Question: I've got an layered design in my webapplication with an generic service and repository construction. I want to use code first so I can code my entities and then create/update my database. However I can't seem to get it working. I'm new to the code first concept with generating the database and seeding it, so it could very well be something obvious;-)
My application design is as following.
- - -
The website.DAL project contains my generic service and repository, as well as DataContext and my entities. The idea is that I can instantiate an generics ervice inside my controller of an certain entity. The service can contain more functions to do calculations etc.. and the repository is only intended to handle the CRUD-actions. The website project ofcourse has an reference to the Website.DAL project and also EF5 is installed in both project through NuGet.
'''
using System.Data.Entity;
using System.Web;
using Website.DAL.Entities;
namespace Website.DAL.Model
{
public class MyContext : DbContext
{
public IDbSet<Project> Projects { get; set; }
public IDbSet<Portfolio> Portfolios { get; set; }
/// <summary>
/// The constructor, we provide the connectionstring to be used to it's base class.
/// </summary>
public MyContext()
: base("MyConnectionstringName")
{
//MyContext.Database.Initialize(true);
//if (HttpContext.Current.IsDebuggingEnabled)
//{
// //Database.SetInitializer<MyContext>(new DatabaseInitializer());
// Database.SetInitializer<MyContext>(null);
//}
//else
//{
// //Database.SetInitializer<MyContext>(new CreateInitializer());
//}
}
static MyContext()
{
Database.SetInitializer<MyContext>(null);
}
/// <summary>
/// This method prevents the plurarization of table names
/// </summary>
/// <param name="modelBuilder"></param>
protected override void OnModelCreating(DbModelBuilder modelBuilder)
{
base.OnModelCreating(modelBuilder);
modelBuilder.Conventions.Remove<System.Data.Entity.ModelConfiguration.Conventions.PluralizingTableNameConvention>();
}
//public void Seed(MyContextContext)
//{
// // Normal seeding goes here
// Context.SaveChanges();
//}
}
}
'''
I've also created an DatabaseInitialiser class which is currently empty, but the idea ofcourse is to make it seed my database when it's created or updated.
'''
using System.Data.Entity;
using Website.DAL.Model;
namespace Website.DAL
{
public class DatabaseInitializer : DropCreateDatabaseIfModelChanges<MyContext>
{
public DatabaseInitializer()
{
}
protected override void Seed(MyContextcontext)
{
//TODO: Implement code to seed database
//Save all changes
context.SaveChanges();
}
}
}
'''
Since the GenericService isn't relevant to the question i'll leave it out since it's currenlty only making direct calls to the repository without any specific business intelligence.
The generic repository used looks like this. Things still need to be improved here, but it works for now.
'''
using System;
using System.Collections.Generic;
using System.Data.Entity;
using System.Linq;
using System.Linq.Expressions;
using System.Text;
using System.Threading.Tasks;
using Website.DAL.Model;
using Website.DAL.RepositoryInterfaces;
namespace Website.DAL.Repositories
{
public class GenericRepository<TEntity> : IGenericRepository<TEntity> where TEntity : class
{
#region Implementation of IRepository<TEntity>
//protected SceObjectContext DataContext;
//protected ObjectContext DataContext;
private MyContext _context;
//private IObjectSet<T> ObjectSet;
private DbSet<TEntity> _dbSet;
public GenericRepository()
{
//DataContext = SceObjectContext.Current;
//DataContext = new ObjectContext("dbConnection");
_context = new MyContext();
//ObjectSet = DataContext.CreateObjectSet<T>();
_dbSet = _context.Set<TEntity>();
}
/// <summary>
/// Inserts a new object into the database
/// </summary>
/// <param name="entity">The entity to insert</param>
public void Insert(TEntity entity)
{
//var entitySetName = GetEntitySetName(typeof(T));
//DataContext.AddObject(entitySetName, entity);
_dbSet.Add(entity);
}
/// <summary>
/// Deletes the specified entity from the database
/// </summary>
/// <param name="entity">The object to delete</param>
public void Delete(TEntity entity)
{
//DataContext.DeleteObject(entity);
if (_context.Entry(entity).State == System.Data.EntityState.Detached)
{
_dbSet.Attach(entity);
}
_dbSet.Remove(entity);
}
/// <summary>
/// Saves all pending chances to the database
/// </summary>
public void Save()
{
_context.SaveChanges();
}
/// <summary>
/// Retrieves the first object matching the specified query.
/// </summary>
/// <param name="where">The where condition to use</param>
/// <returns>The first matching object, null of none found</returns>
public TEntity First(Expression<Func<TEntity, bool>> @where)
{
return _dbSet.FirstOrDefault(where);
}
/// <summary>
/// Gets a list of all objects
/// </summary>
/// <returns>An strong typed list of objects</returns>
public IEnumerable<TEntity> GetAll()
{
return _dbSet.AsEnumerable<TEntity>();
}
/// <summary>
/// Returns ans iQueryable of the matching type
/// </summary>
/// <returns>iQueryable</returns>
public IQueryable<TEntity> AsQueryable()
{
return _dbSet.AsQueryable();
}
#endregion
}
}
'''
I've got two entities which i've created. Portfolio is one of them which is displayed belowd. Project is the second one which just is an simple POCO class with an Id and a few properties.
'''
public class Portfolio
{
[Key]
public Guid Id { get; set; }
public String Name { get; set; }
public DateTime StartDate { get; set; }
public DateTime? EndDate { get; set; }
public bool IsPublished { get; set; }
public virtual ICollection<Project> Projects { get; set; }
}
'''
All the classes above are maintained in my Website.DAL project. The Global.asax in my Website project contains some code calling the initialiser which, as far as I know, should make sure the seeding can be done in the near future and maintain the database table.
'''
try
{
//Regenerate database if needed.
//Database.SetInitializer<MyContext>(new DropCreateDatabaseIfModelChanges<MyContext>());
//Database.SetInitializer(new DatabaseInitializer());
Database.SetInitializer(new DropCreateDatabaseIfModelChanges<BorloContext>());
//Database.SetInitializer<MyContext>(new MigrateDatabaseToLatestVersion<MyContext>());
}
catch (Exception)
{
throw;
}
'''
Just for the sake of it i've got a piece of code in my HomeController which should get an id of all portfolio items.
'''
var list = _portfolioService.GetAll();
'''
The following things are happening when debugging through the code;
- - -

I can't figure out what is going wrong here. Ofcourse the exception isn't good but I can't view the inner exception since it isn't giving me one. What could I possibly do to get this working? Or isn't the thing I want to achieve not possible and should the DAL-layer be merged into the website to get the code generation working?
Okay, i've changed the following line in my context
'''
Database.SetInitializer<MyContext>(null);
'''
To
'''
Database.SetInitializer<MyContext>(new DatabaseInitializer());
'''
Now i'm getting this error and stacktrace when debugging the '_portfolioService.GetAll();' call in the homecontroller
> Model compatibility cannot be checked because the database does not
contain model metadata. Model compatibility can only be checked for
databases created using Code First or Code First Migrations.
'''
bij System.Data.Entity.Internal.ModelCompatibilityChecker.CompatibleWithModel(InternalContext internalContext, ModelHashCalculator modelHashCalculator, Boolean throwIfNoMetadata)
bij System.Data.Entity.Internal.InternalContext.CompatibleWithModel(Boolean throwIfNoMetadata)
bij System.Data.Entity.Database.CompatibleWithModel(Boolean throwIfNoMetadata)
bij System.Data.Entity.DropCreateDatabaseIfModelChanges'1.InitializeDatabase(TContext context)
bij System.Data.Entity.Database.<>c__DisplayClass2'1.<SetInitializerInternal>b__0(DbContext c)
bij System.Data.Entity.Internal.InternalContext.<>c__DisplayClass8.<PerformDatabaseInitialization>b__6()
bij System.Data.Entity.Internal.InternalContext.PerformInitializationAction(Action action)
bij System.Data.Entity.Internal.InternalContext.PerformDatabaseInitialization()
bij System.Data.Entity.Internal.LazyInternalContext.<InitializeDatabase>b__4(InternalContext c)
bij System.Data.Entity.Internal.RetryAction'1.PerformAction(TInput input)
bij System.Data.Entity.Internal.LazyInternalContext.InitializeDatabaseAction(Action'1 action)
bij System.Data.Entity.Internal.LazyInternalContext.InitializeDatabase()
bij System.Data.Entity.Internal.InternalContext.Initialize()
bij System.Data.Entity.Internal.InternalContext.GetEntitySetAndBaseTypeForType(Type entityType)
bij System.Data.Entity.Internal.Linq.InternalSet'1.Initialize()
bij System.Data.Entity.Internal.Linq.InternalSet'1.GetEnumerator()
bij System.Data.Entity.Infrastructure.DbQuery'1.System.Collections.Generic.IEnumerable<TResult>.GetEnumerator()
bij System.Linq.SystemCore_EnumerableDebugView'1.get_Items()
'''
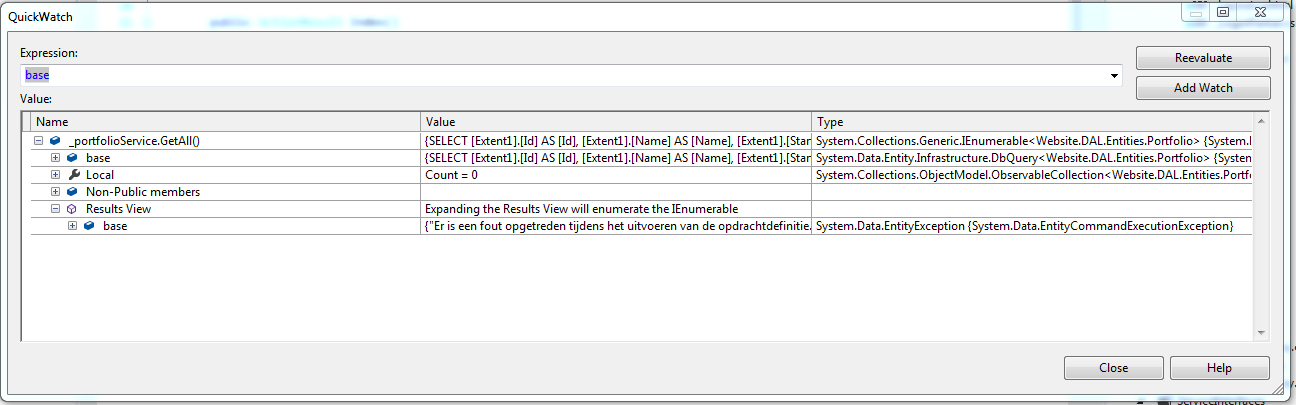
Answer: Since no other solution came by I decided to change my approach.
I've first created the database myself and made sure the correct SQL user was configured and I had access.
Then I removed the initializer and the code from the Global.asax file. After that I ran the following command in the Package Manager Console (since the layered design I had to select the correct project in the console);
'''
Enable-Migrations
'''
After the migrations where enabled and I made some last minute changes to my entities I ran the command below to scaffold an new migration;
'''
Add-Migration AddSortOrder
'''
After my migrations were created I ran the following command in the console and voila, the database was updated with my entities;
'''
Update-Database -Verbose
'''
To be able to seed the database when running the migration i've overridden the Seed method in my Configuraton.cs class, which was created when enabling the migrations. The final code in this method is like this;
'''
protected override void Seed(MyContext context)
{
// This method will be called after migrating to the latest version.
//Add menu items and pages
if (!context.Menu.Any() && !context.Page.Any())
{
context.Menu.AddOrUpdate(new Menu()
{
Id = Guid.NewGuid(),
Name = "MainMenu",
Description = "Some menu",
IsDeleted = false,
IsPublished = true,
PublishStart = DateTime.Now,
LastModified = DateTime.Now,
PublishEnd = null,
MenuItems = new List<MenuItem>()
{
new MenuItem()
{
Id = Guid.NewGuid(),
IsDeleted = false,
IsPublished = true,
PublishStart = DateTime.Now,
LastModified = DateTime.Now,
PublishEnd = null,
Name = "Some menuitem",
Page = new Page()
{
Id = Guid.NewGuid(),
ActionName = "Some Action",
ControllerName = "SomeController",
IsPublished = true,
IsDeleted = false,
PublishStart = DateTime.Now,
LastModified = DateTime.Now,
PublishEnd = null,
Title = "Some Page"
}
},
new MenuItem()
{
Id = Guid.NewGuid(),
IsDeleted = false,
IsPublished = true,
PublishStart = DateTime.Now,
LastModified = DateTime.Now,
PublishEnd = null,
Name = "Some MenuItem",
Page = new Page()
{
Id = Guid.NewGuid(),
ActionName = "Some Action",
ControllerName = "SomeController",
IsPublished = true,
IsDeleted = false,
PublishStart = DateTime.Now,
LastModified = DateTime.Now,
PublishEnd = null,
Title = "Some Page"
}
}
}
});
}
if (!context.ComponentType.Any())
{
context.ComponentType.AddOrUpdate(new ComponentType()
{
Id = Guid.NewGuid(),
IsDeleted = false,
IsPublished = true,
LastModified = DateTime.Now,
Name = "MyComponent",
PublishEnd = null,
PublishStart = DateTime.Now
});
}
try
{
// Your code...
// Could also be before try if you know the exception occurs in SaveChanges
context.SaveChanges();
}
catch (DbEntityValidationException e)
{
//foreach (var eve in e.EntityValidationErrors)
//{
// Console.WriteLine("Entity of type "{0}" in state "{1}" has the following validation errors:",
// eve.Entry.Entity.GetType().Name, eve.Entry.State);
// foreach (var ve in eve.ValidationErrors)
// {
// Console.WriteLine("- Property: "{0}", Error: "{1}"",
// ve.PropertyName, ve.ErrorMessage);
// }
//}
//throw;
var outputLines = new List<string>();
foreach (var eve in e.EntityValidationErrors)
{
outputLines.Add(string.Format(
"{0}: Entity of type "{1}" in state "{2}" has the following validation errors:",
DateTime.Now, eve.Entry.Entity.GetType().Name, eve.Entry.State));
foreach (var ve in eve.ValidationErrors)
{
outputLines.Add(string.Format(
"- Property: "{0}", Error: "{1}"",
ve.PropertyName, ve.ErrorMessage));
}
}
System.IO.File.AppendAllLines(@"c: emp\errors.txt", outputLines);
throw;
}
}
'''
The disadvantage at the moment is that I have to manually migrate with (only) 2 commands in the package manager console. But the same time, the fact that this doesn't happen dynamically is also good because this prevents possibly inwanted changes to my database. Further everything works just perfect.